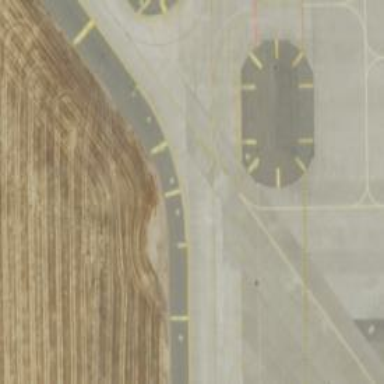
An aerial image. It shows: View of taxiway at the airport.